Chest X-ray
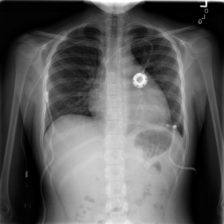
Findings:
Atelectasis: negative
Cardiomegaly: negative
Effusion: negative
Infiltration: negative
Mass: negative
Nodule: negative
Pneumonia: negative
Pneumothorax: negative
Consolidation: negative
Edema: negative
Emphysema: negative
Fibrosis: negative
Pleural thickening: negative
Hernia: negative